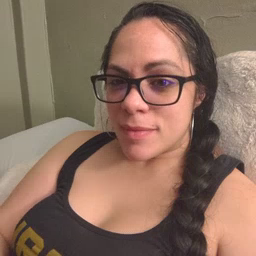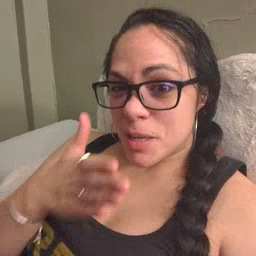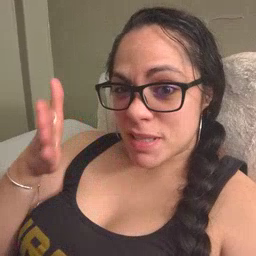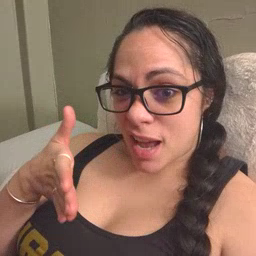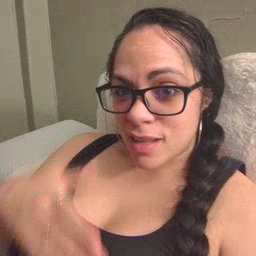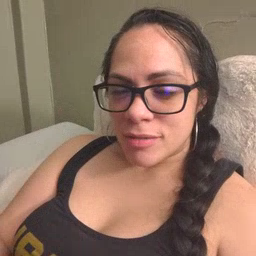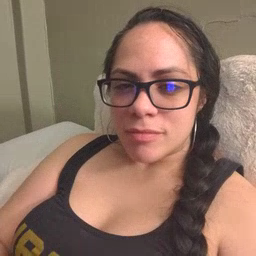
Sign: beside